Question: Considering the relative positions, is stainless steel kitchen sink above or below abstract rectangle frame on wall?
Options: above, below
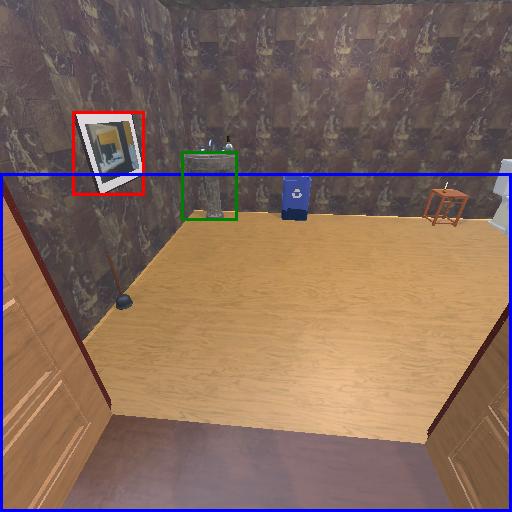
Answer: above